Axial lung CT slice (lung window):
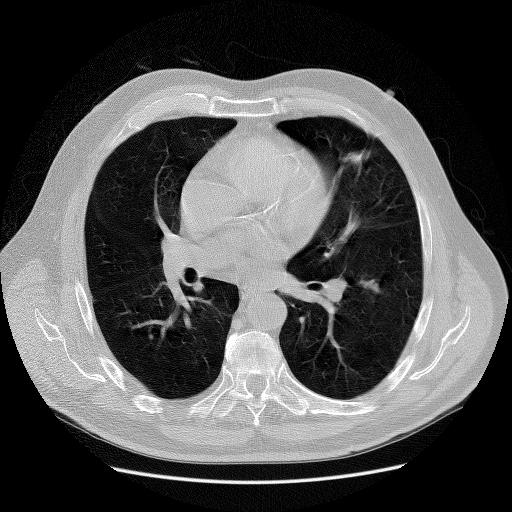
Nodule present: no